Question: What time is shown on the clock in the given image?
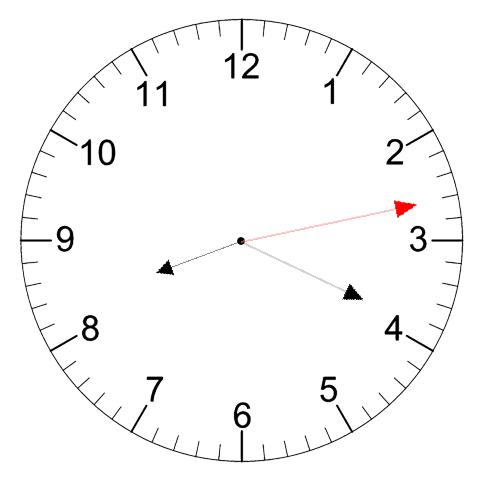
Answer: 08:19:13